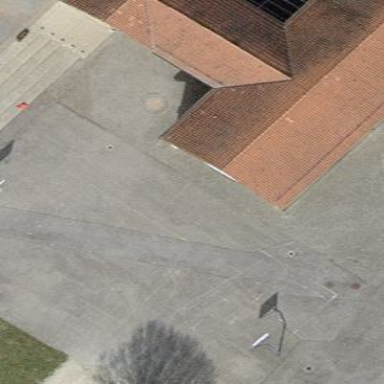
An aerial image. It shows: Basketball court with asphalt surface.